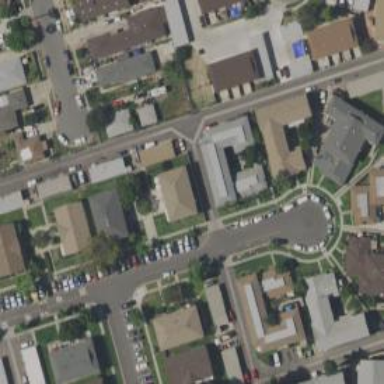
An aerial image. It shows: Alleyway designated as service road.